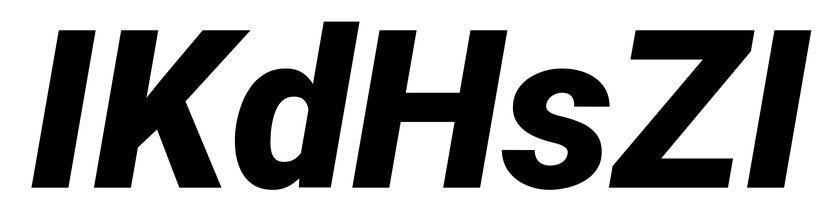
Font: Roboto-Italic_Black_Italic